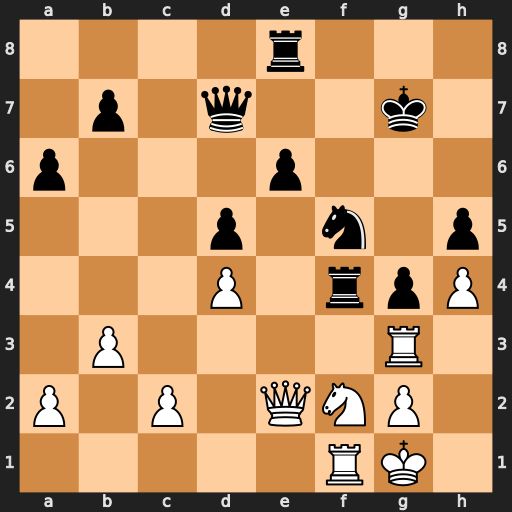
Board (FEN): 4r3/1p1q2k1/p3p3/3p1n1p/3P1rpP/1P4R1/P1P1QNP1/5RK1
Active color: w
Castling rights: -
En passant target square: -
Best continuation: Qe5+ Kg8 Qxf4 Nxg3 Qxg3